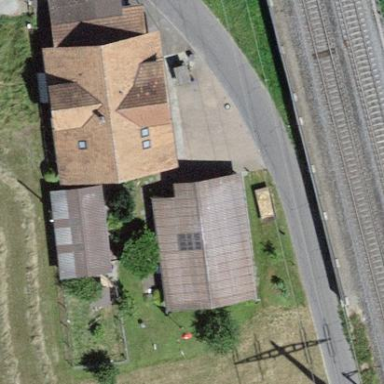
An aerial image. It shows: Barn.